Question: I'm having some performance problems with images in my app. I assign a UIImageView to the backgroundView property of a UITableViewCell. The Time Profiler instrument tells me that I'm spending most of my time here:

My table view has semi-transparent cells to let the background shine through. I know this is not good. But from what I can tell from the Profiler, this is not the bottleneck, right?
png_read_filter_row sounds like if there is some kind of expensive filtering going on.
Also down the bottom, there are 10.6% spent on transform_premul_argb_fn ... which sounds like some kind of scaling. My images are not scaled at all. I use them naturally (i.e. if the display needs 200 x 100, it gets 200 x 100. If it's retina, it gets a 400 x 200 version).
And finally, 6.7% on gzopen which sounds strange. My images reside in the Documents directory, not in the zipped App Bundle.
Maybe someone with deep Core Graphics knowledge can tell what those calls mean and how to avoid them?
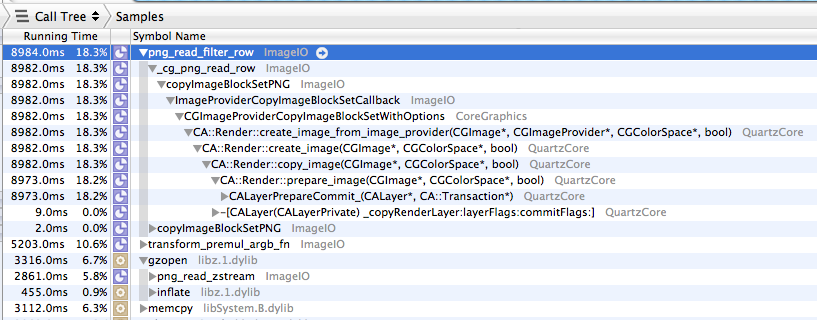
Answer: Make sure your images are uncompressed after loading. Use the following code from <URL>
'''
UIGraphicsBeginImageContext(image.size);
[image drawAtPoint:CGPointZero blendMode:kCGBlendModeCopy alpha:1.0];
UIImage *decompressed = UIGraphicsGetImageFromCurrentImageContext();
UIGraphicsEndImageContext();
'''